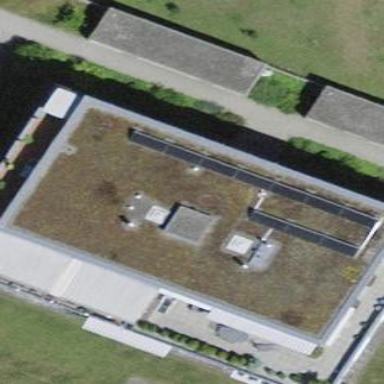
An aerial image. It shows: Flat-roofed residential building.